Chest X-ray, PA view. Patient: 64 years old, sex M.
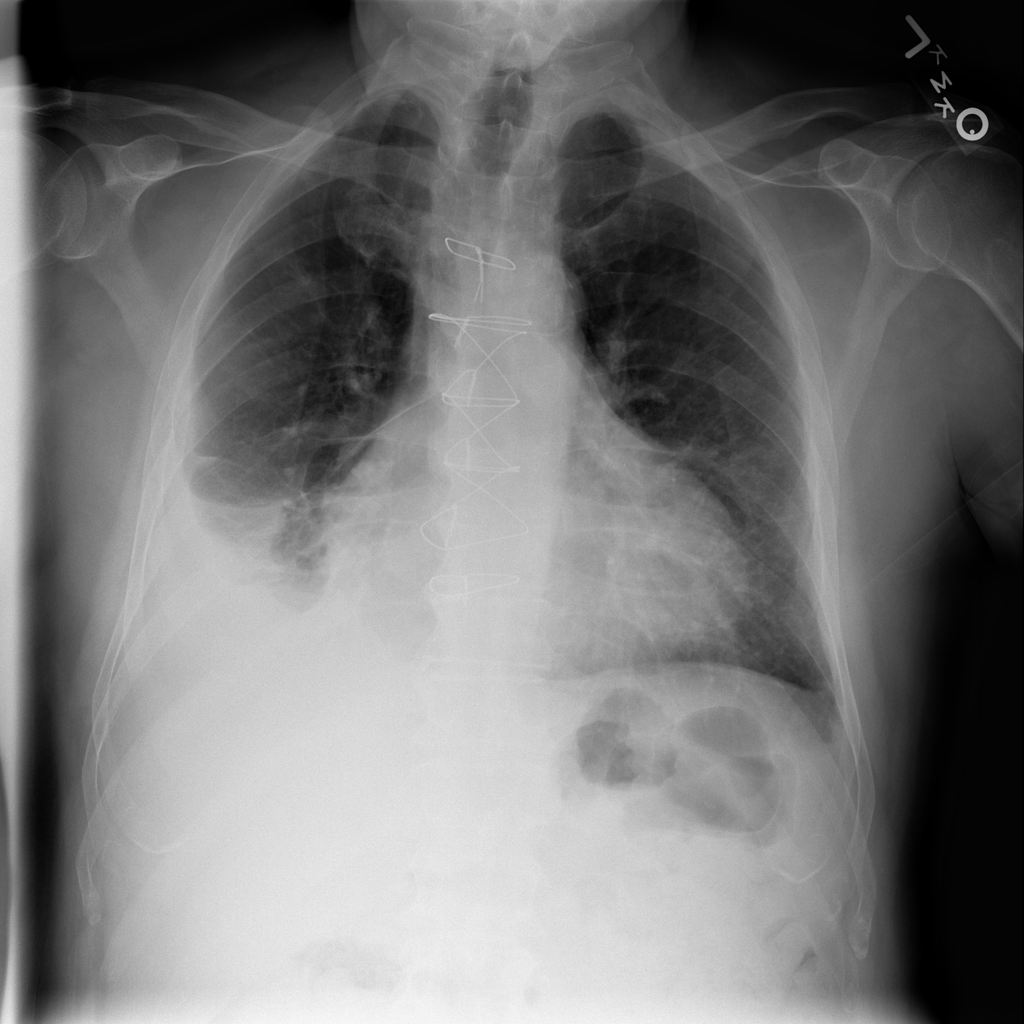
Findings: Atelectasis, Cardiomegaly, Effusion